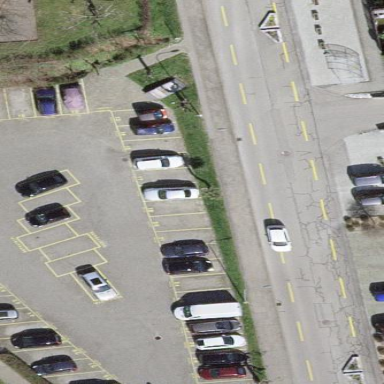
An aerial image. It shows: Parking area with asphalt surface.